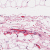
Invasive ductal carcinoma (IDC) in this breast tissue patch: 0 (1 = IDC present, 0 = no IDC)